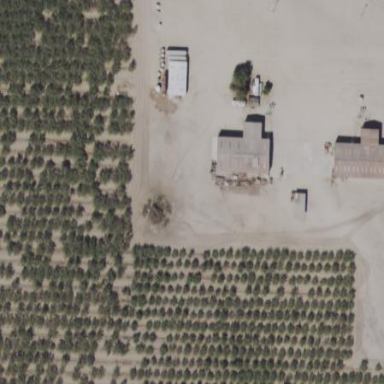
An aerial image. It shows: Orchard filled with almond trees.